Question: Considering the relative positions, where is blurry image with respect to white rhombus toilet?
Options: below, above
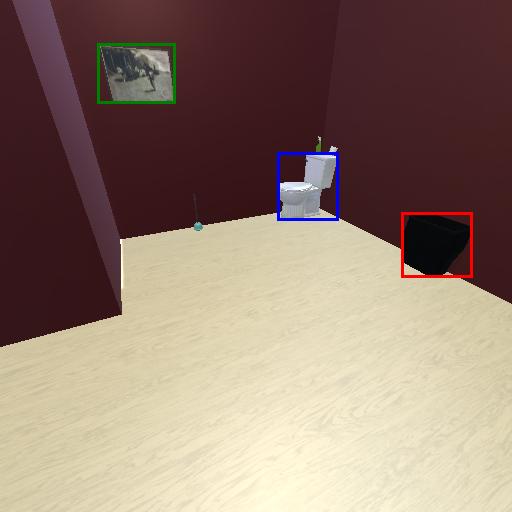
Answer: below